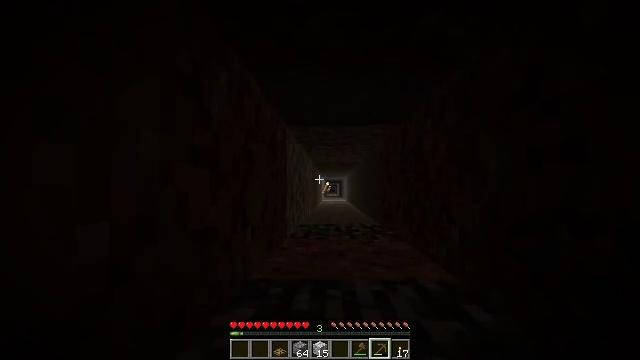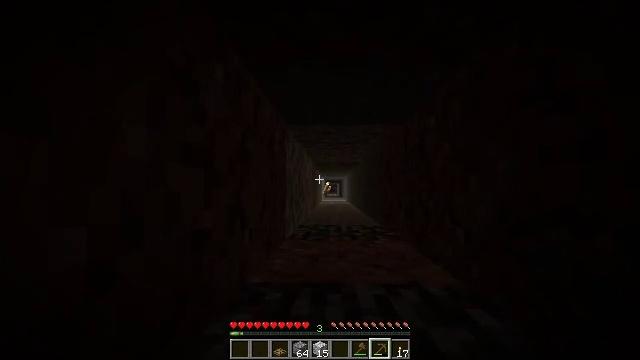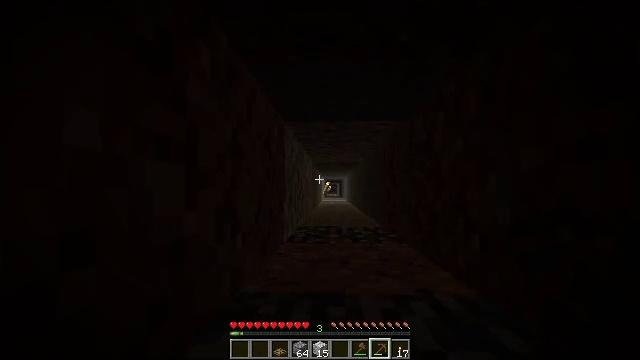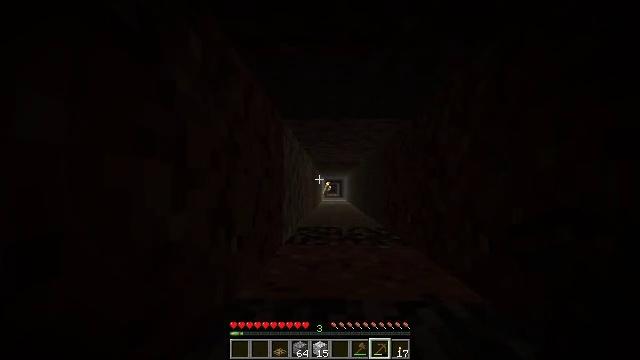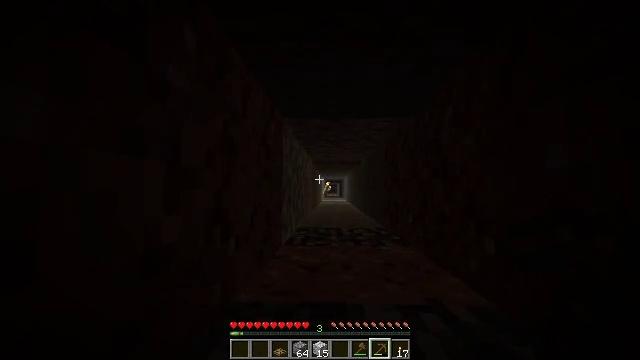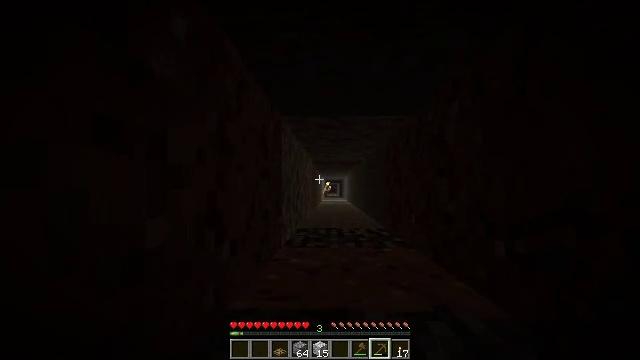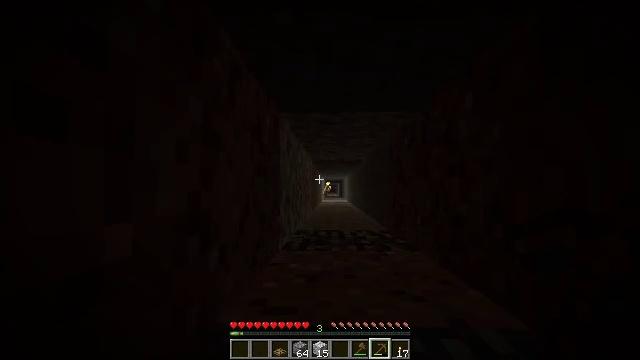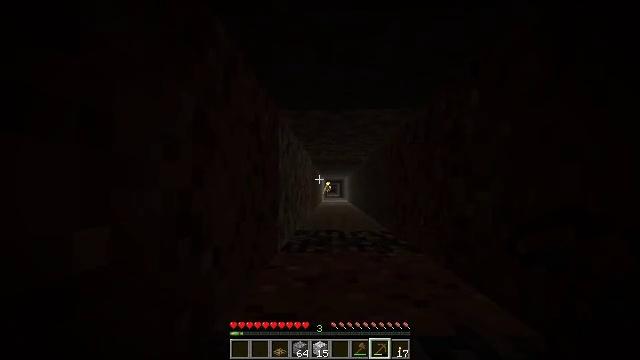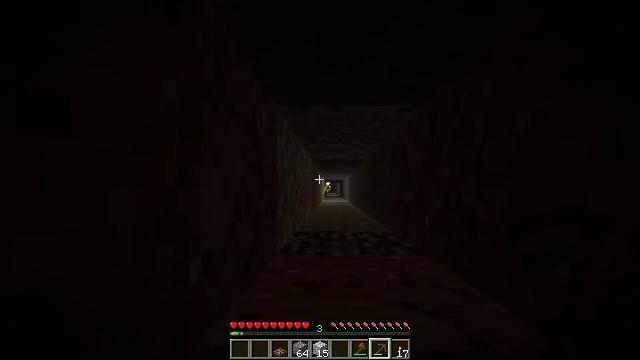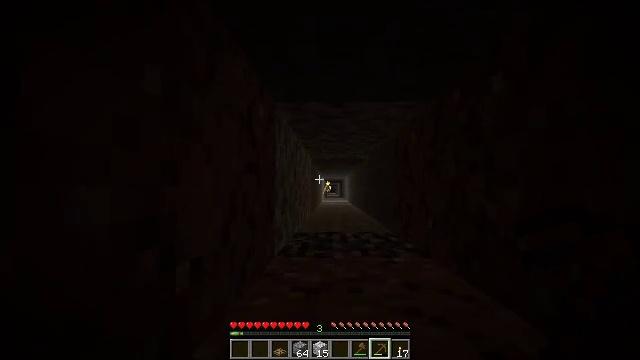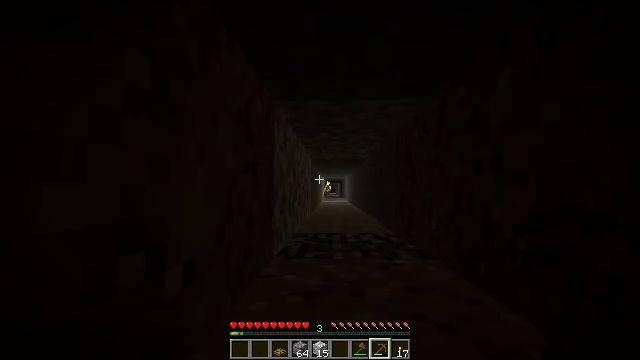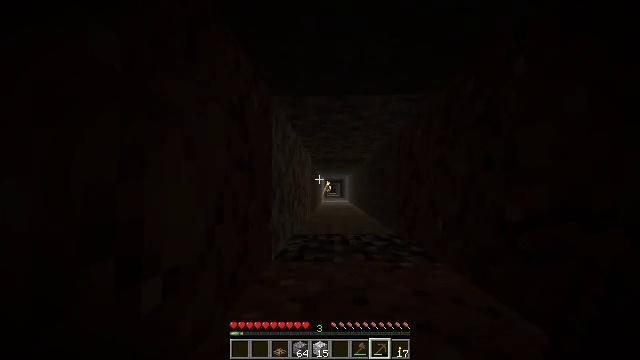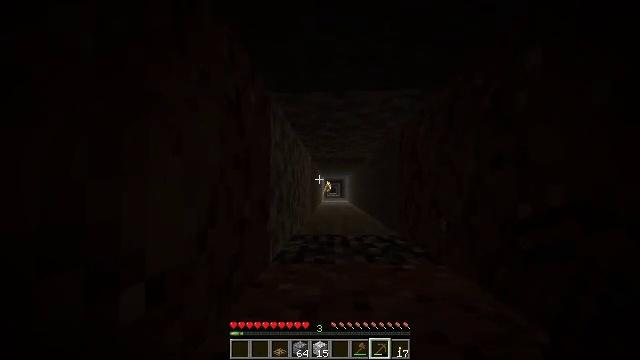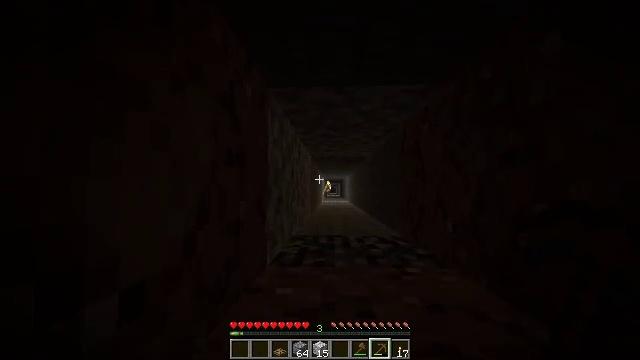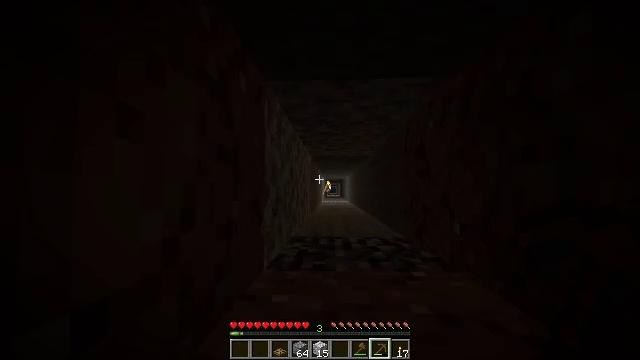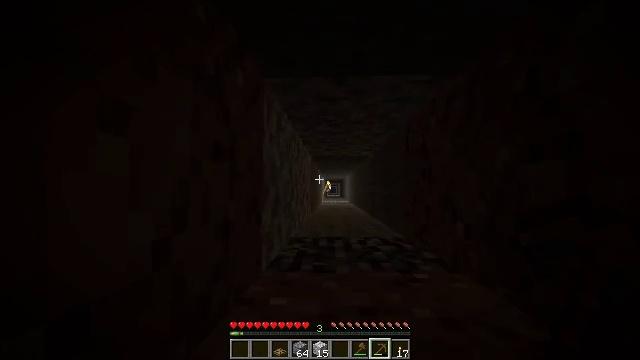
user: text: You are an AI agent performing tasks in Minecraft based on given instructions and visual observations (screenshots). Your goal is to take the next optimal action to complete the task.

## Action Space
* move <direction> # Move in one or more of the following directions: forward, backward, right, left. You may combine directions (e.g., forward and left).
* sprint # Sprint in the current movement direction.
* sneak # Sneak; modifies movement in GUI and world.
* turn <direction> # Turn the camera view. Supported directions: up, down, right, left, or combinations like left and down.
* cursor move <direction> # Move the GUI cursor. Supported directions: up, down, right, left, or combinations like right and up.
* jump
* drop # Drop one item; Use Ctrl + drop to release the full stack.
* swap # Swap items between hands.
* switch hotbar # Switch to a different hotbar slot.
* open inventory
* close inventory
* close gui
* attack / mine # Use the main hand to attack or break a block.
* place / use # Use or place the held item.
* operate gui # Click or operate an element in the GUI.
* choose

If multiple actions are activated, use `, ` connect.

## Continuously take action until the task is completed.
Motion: motion action
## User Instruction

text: Take down the wall torch for reuse.
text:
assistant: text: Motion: move forward
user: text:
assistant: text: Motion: move forward
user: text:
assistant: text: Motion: move forward
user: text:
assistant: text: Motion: move forward
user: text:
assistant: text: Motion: move forward
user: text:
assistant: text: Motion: move forward
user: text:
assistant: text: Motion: move forward
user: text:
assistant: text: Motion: move forward
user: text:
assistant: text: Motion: move forward
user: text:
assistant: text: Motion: move forward
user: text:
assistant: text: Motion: move forward
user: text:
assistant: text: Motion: move forward
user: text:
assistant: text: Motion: move forward
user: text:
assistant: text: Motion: move forward
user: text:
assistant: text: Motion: move forward
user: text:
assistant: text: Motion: move forward
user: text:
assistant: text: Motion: move forward
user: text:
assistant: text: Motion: move forward
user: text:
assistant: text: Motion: move forward
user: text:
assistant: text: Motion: move forward
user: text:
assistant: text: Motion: move forward
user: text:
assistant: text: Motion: move forward
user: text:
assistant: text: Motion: move forward
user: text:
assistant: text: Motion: move forward
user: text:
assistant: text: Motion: move forward
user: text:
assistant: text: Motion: move forward
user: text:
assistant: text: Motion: move forward
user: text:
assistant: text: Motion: move forward
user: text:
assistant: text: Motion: move forward
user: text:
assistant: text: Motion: move forward